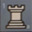
Piece: wR